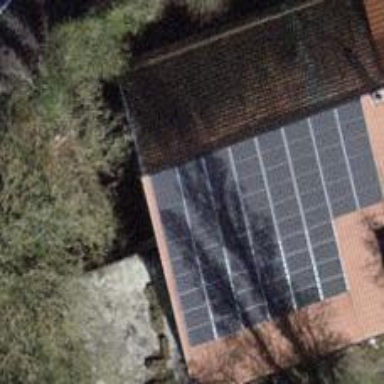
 consisting of solar photovoltaic panels."